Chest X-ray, PA view. Patient: 41 years old, sex M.
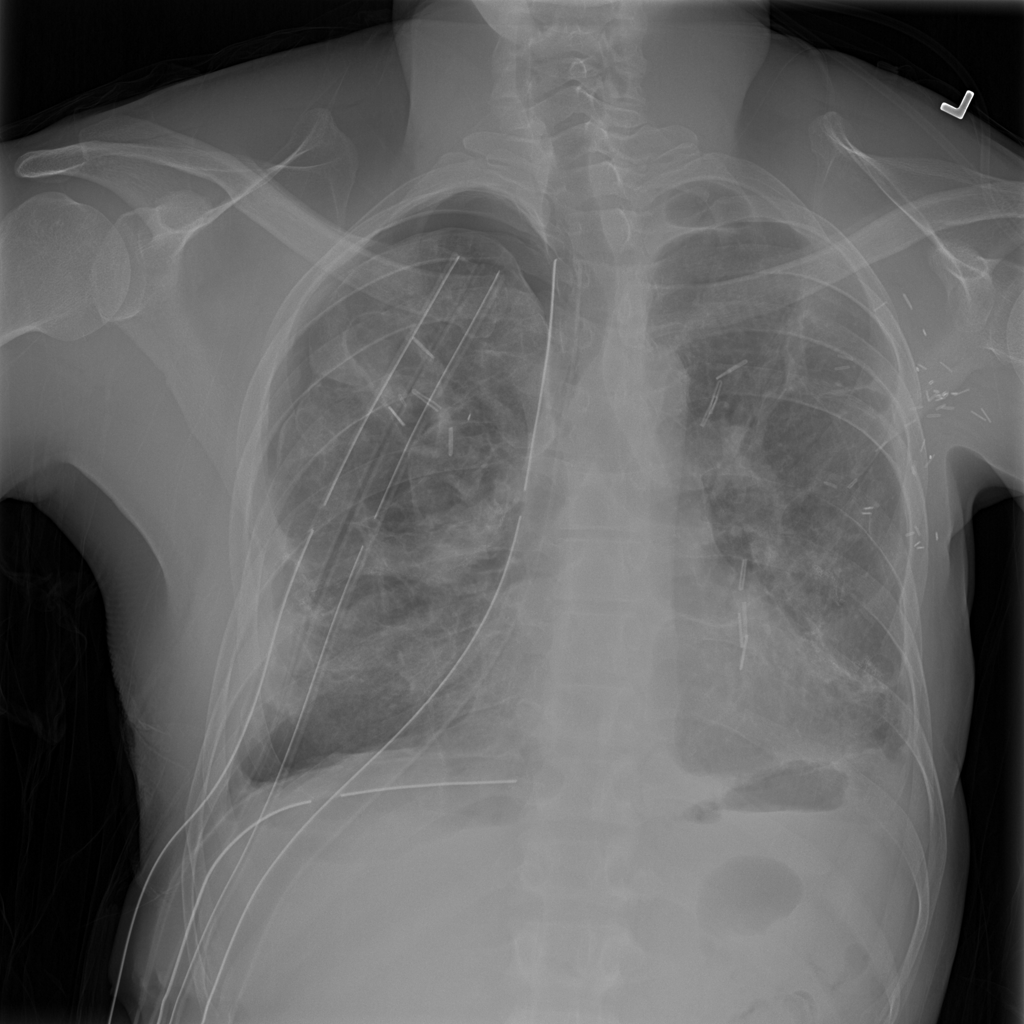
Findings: Pneumothorax